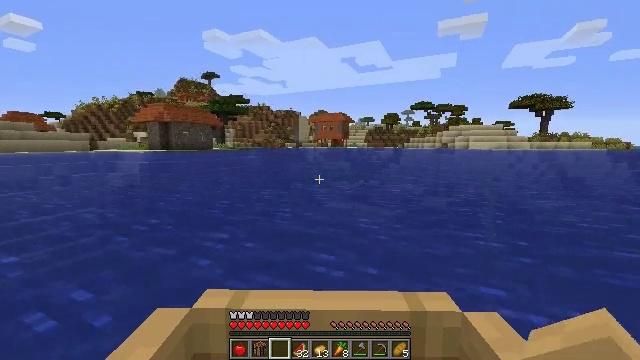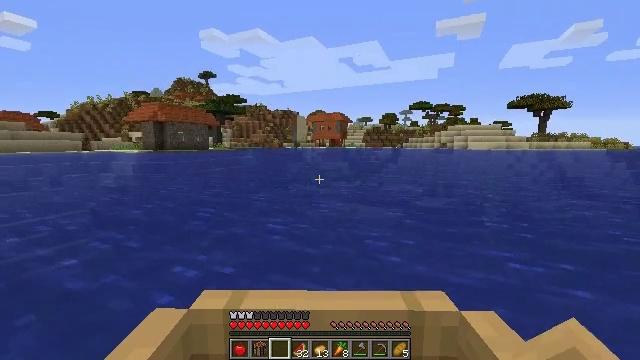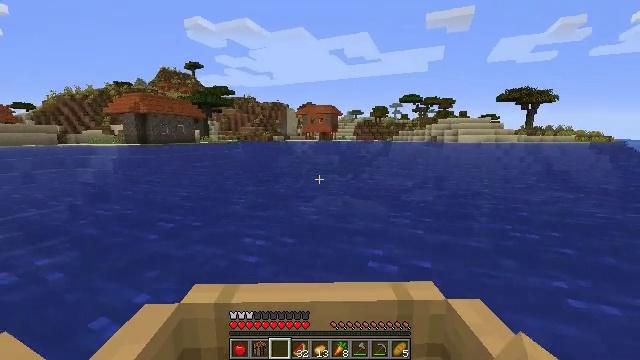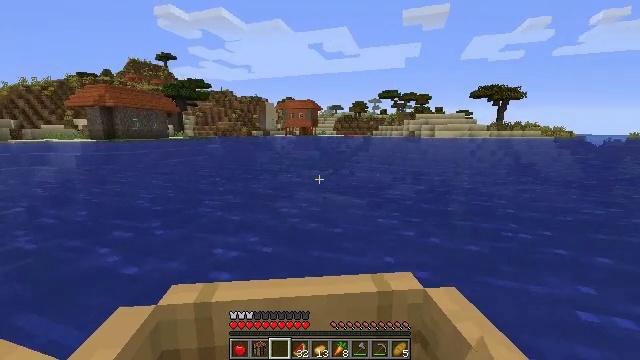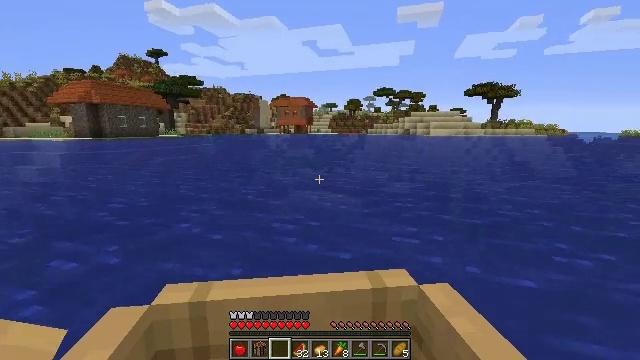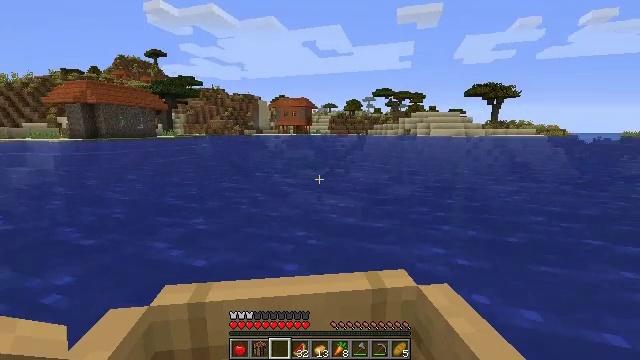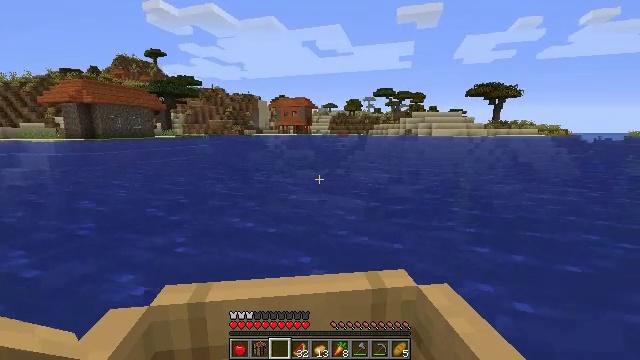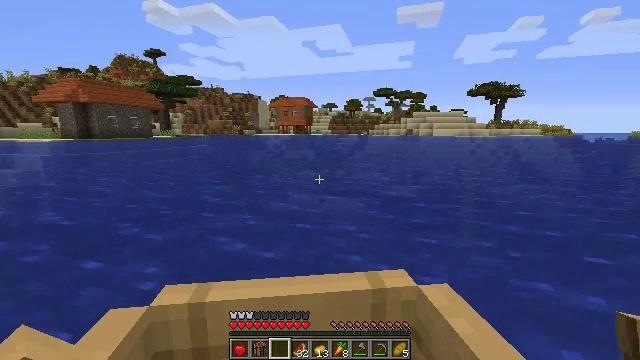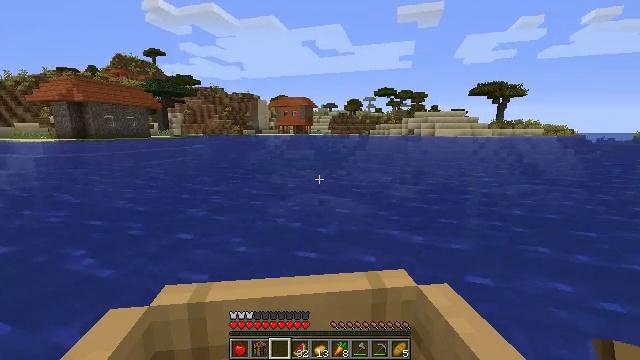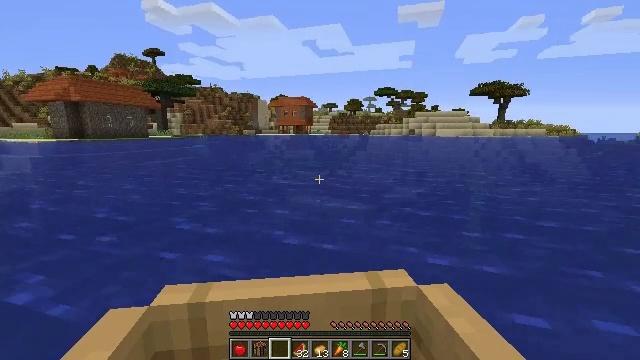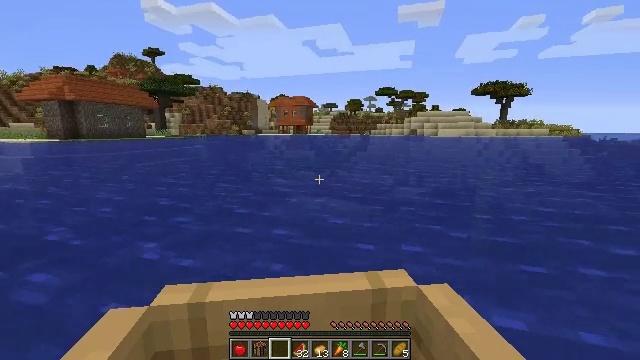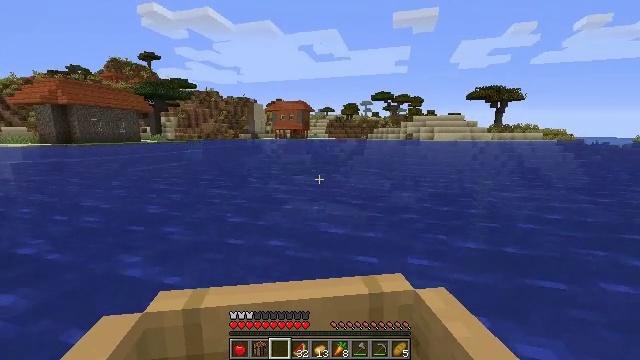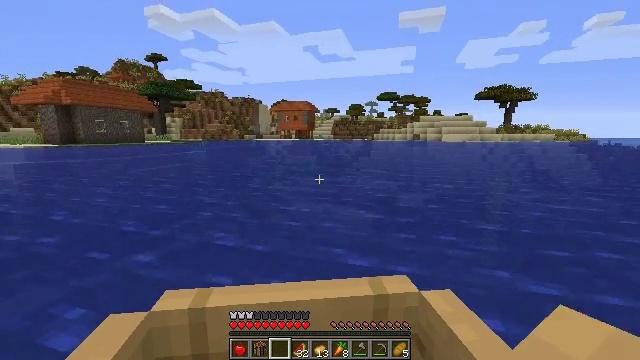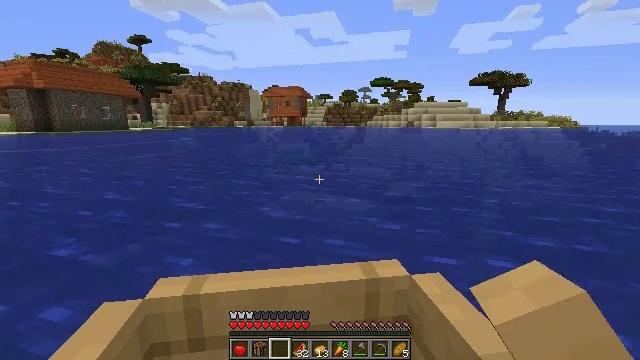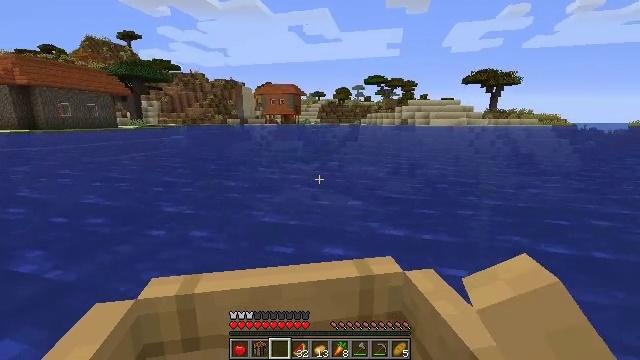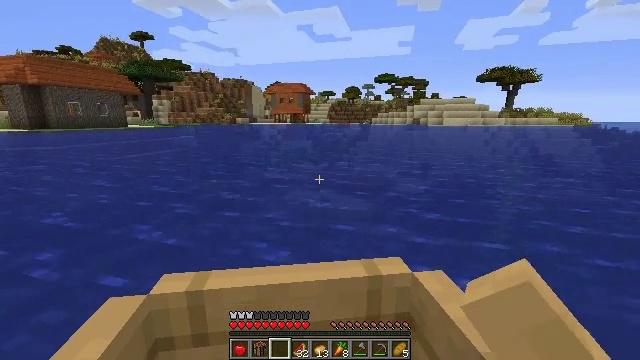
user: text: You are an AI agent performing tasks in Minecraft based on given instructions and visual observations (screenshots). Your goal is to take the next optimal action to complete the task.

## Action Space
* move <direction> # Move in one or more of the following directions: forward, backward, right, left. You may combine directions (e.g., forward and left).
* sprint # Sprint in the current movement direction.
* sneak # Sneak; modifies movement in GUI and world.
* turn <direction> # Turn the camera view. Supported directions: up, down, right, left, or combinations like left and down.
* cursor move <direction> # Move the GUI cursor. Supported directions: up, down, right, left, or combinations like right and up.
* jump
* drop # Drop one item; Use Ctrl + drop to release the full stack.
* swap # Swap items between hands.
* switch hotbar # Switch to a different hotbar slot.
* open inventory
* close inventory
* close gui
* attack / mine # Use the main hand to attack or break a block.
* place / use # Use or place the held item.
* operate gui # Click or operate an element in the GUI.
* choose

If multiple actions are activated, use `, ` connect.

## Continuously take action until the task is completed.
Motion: motion action
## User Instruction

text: Mine the acacia fence.
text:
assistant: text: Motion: move forward
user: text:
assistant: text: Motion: move forward, turn right and down
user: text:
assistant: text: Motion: move forward, turn right and down
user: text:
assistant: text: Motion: move forward, turn right
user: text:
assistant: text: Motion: move forward
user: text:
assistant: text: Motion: move forward
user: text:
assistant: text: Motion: move forward
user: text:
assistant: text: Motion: move forward
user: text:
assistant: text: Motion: move forward
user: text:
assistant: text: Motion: move forward
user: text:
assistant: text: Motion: move forward
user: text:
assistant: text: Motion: move forward, turn left
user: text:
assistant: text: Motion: move forward, turn right and down
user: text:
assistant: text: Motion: move forward, turn right
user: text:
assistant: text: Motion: move forward, turn left
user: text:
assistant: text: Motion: move forward
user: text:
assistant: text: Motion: move forward and move right
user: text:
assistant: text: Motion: move forward and move right
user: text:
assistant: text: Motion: move forward
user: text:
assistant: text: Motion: move forward
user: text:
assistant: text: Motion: move forward
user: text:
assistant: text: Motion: move forward
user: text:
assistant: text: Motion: move forward
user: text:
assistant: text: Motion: move forward
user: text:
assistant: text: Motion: move forward
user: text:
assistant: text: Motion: move forward and move left
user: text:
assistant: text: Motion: move forward and move left
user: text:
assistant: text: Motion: move forward
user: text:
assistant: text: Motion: move forward
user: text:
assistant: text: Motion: move forward